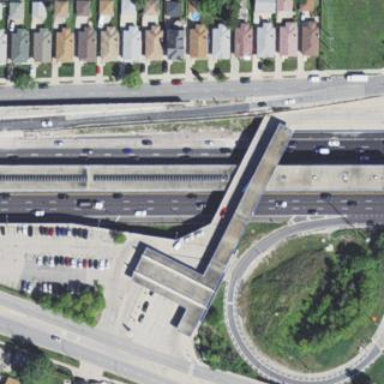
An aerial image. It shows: Man-made bridge.